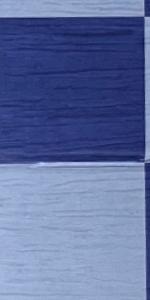
Label: Empty